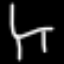
Label: chair